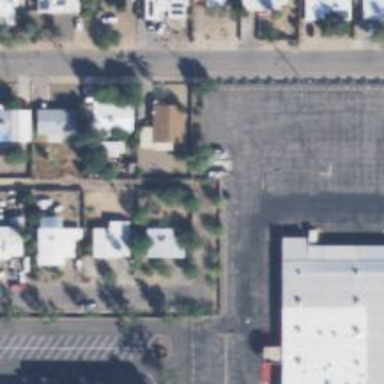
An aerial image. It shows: Alleyway designated as service road.